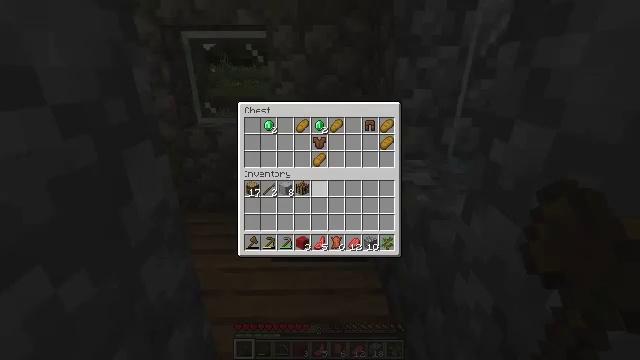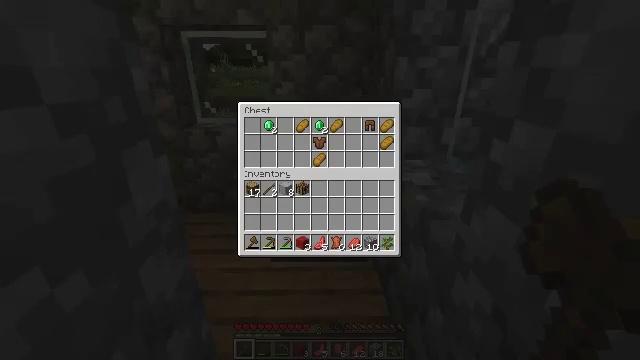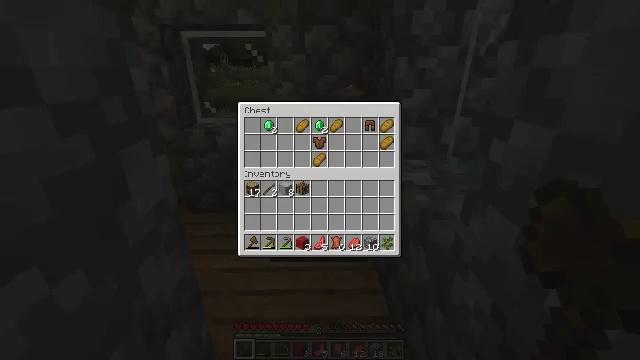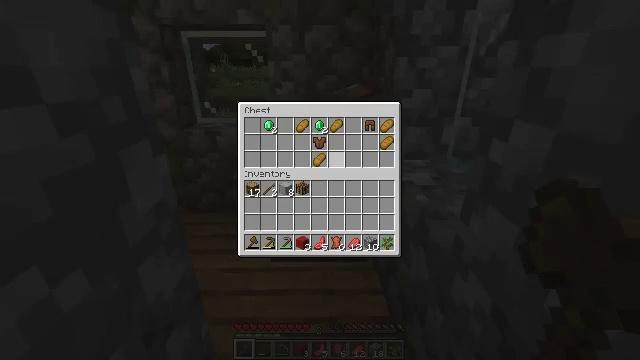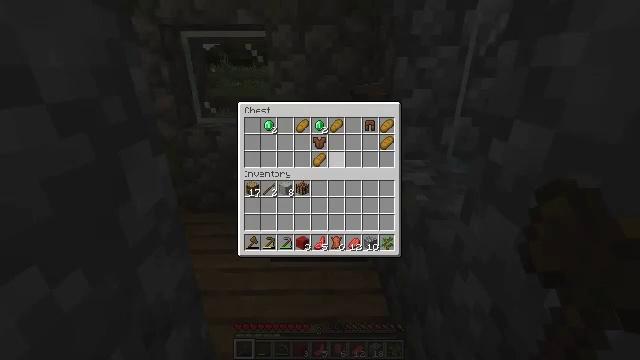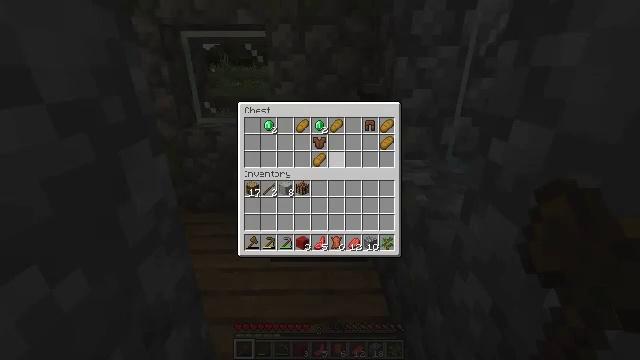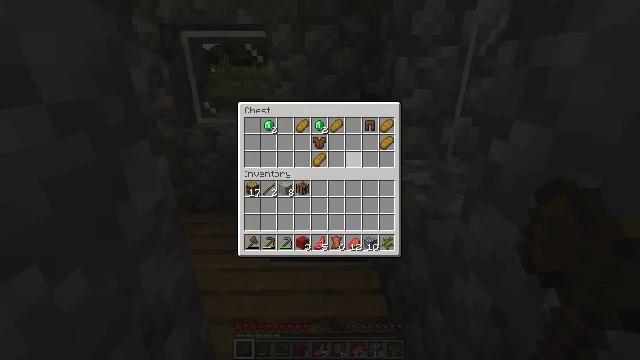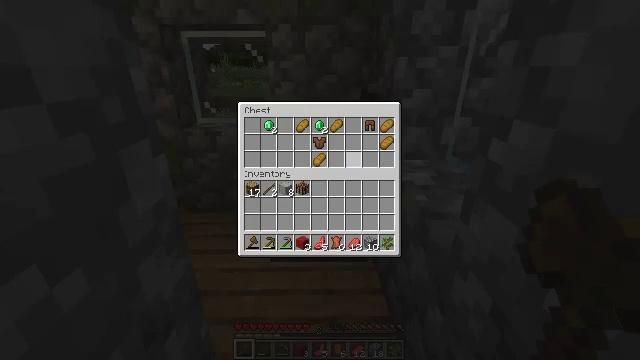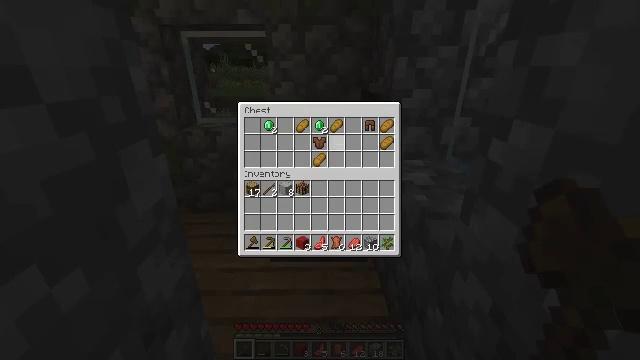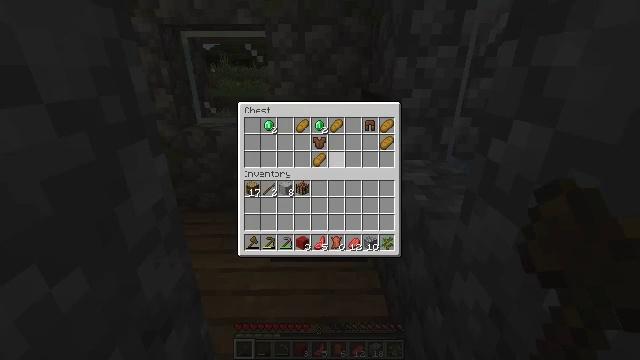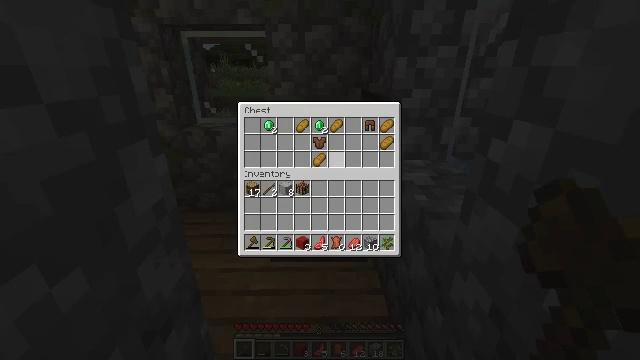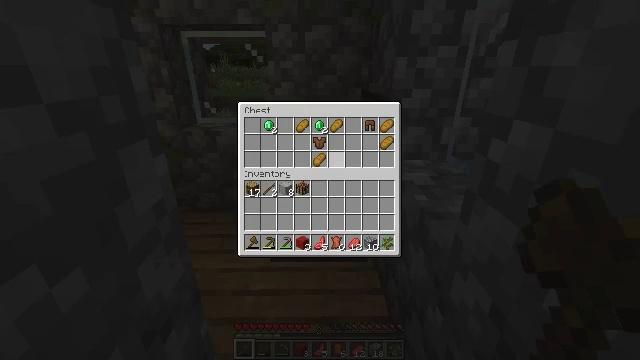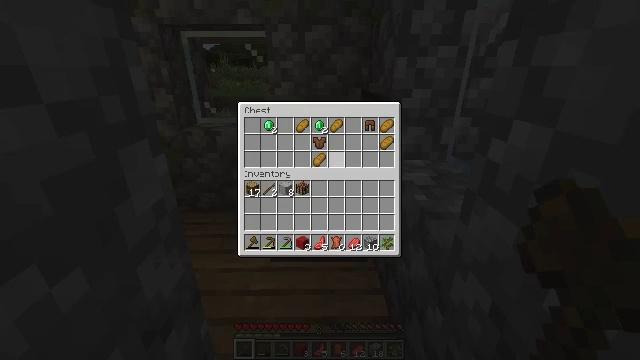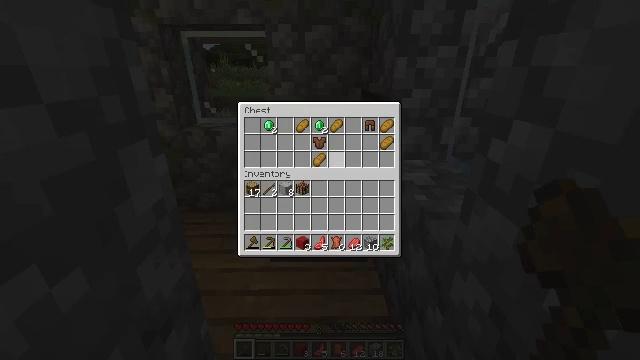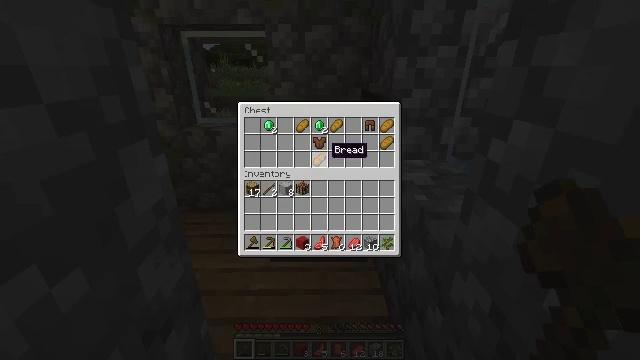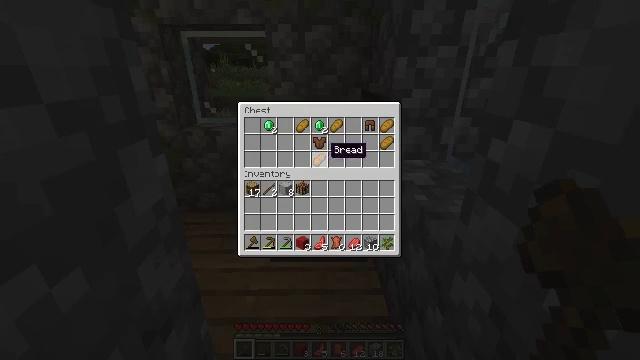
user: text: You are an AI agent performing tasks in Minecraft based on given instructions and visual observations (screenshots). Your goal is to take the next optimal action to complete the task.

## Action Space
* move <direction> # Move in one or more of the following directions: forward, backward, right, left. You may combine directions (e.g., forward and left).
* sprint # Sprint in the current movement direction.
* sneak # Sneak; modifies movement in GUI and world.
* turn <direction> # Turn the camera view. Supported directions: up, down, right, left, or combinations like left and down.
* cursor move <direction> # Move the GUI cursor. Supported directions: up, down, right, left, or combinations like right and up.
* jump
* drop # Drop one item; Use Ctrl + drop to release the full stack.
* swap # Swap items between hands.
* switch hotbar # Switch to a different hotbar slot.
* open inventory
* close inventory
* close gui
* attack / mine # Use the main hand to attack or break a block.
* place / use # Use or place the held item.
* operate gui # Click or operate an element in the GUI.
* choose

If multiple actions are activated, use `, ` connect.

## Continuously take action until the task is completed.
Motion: motion action
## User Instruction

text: Gather smooth stone from the ground.
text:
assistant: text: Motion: no_op
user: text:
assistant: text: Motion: turn right and up
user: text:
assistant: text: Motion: turn up
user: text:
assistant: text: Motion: no_op
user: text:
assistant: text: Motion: no_op
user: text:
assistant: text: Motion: turn right
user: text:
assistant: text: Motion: sneak
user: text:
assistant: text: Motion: sneak, turn left
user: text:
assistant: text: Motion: sneak
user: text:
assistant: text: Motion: sneak
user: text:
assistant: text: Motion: sneak
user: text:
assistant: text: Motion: sneak
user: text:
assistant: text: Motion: sneak
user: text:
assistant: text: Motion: no_op
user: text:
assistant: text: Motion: no_op
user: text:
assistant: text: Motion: attack / mine
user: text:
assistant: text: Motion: attack / mine
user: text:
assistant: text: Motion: attack / mine
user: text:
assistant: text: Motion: attack / mine
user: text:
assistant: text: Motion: no_op
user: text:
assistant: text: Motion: no_op
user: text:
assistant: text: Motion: no_op
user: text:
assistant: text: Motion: no_op
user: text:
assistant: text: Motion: no_op
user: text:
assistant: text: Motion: no_op
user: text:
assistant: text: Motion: no_op
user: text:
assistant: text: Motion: no_op
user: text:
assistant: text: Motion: no_op
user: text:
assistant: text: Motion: attack / mine
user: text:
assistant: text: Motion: attack / mine